Field crop: maize
Growth stage: 2
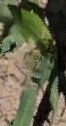
Species: maize